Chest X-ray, AP view. Patient: 32 years old, sex F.
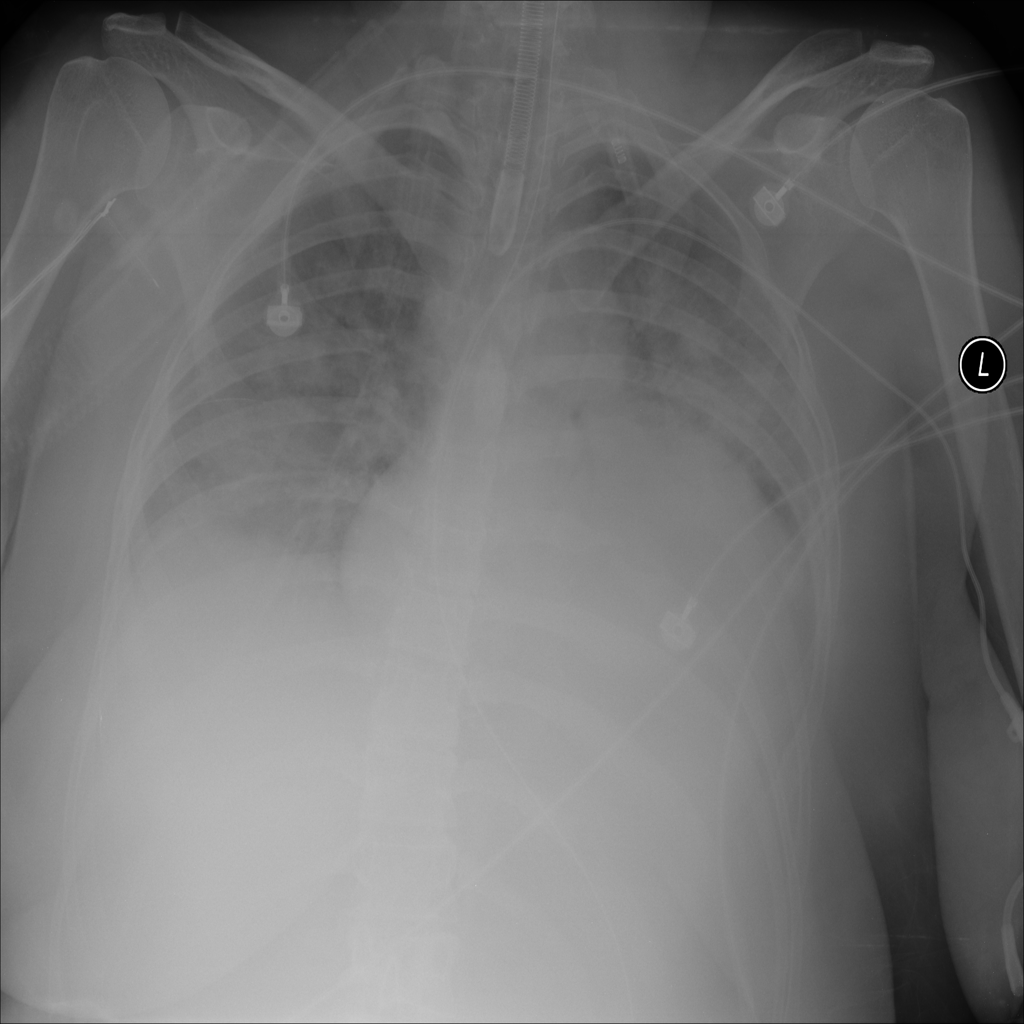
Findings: Infiltration